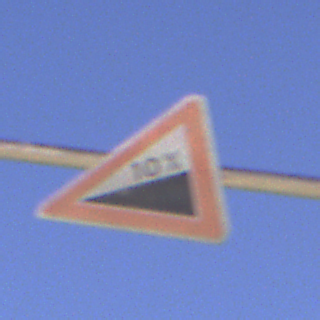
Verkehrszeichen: Steigung10
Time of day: Midday
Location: Outdoor (Nature)
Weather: Clear
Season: NotSpecified
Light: Natural